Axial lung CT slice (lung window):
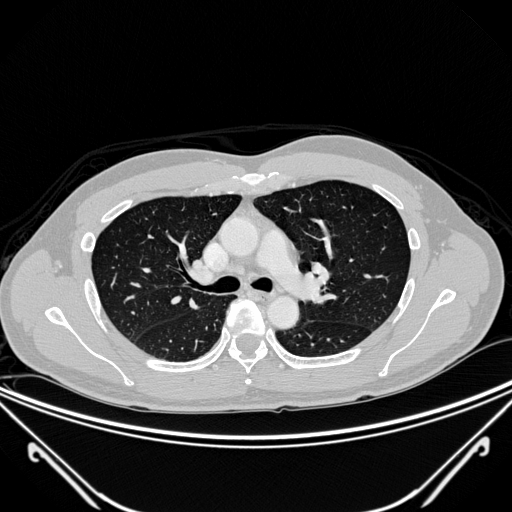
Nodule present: no